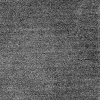
Atmospheric dust classification: dusty